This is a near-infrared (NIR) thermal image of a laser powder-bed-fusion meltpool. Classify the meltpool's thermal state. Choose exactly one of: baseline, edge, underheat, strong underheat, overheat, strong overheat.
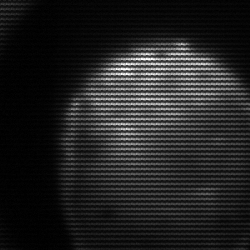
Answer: edge